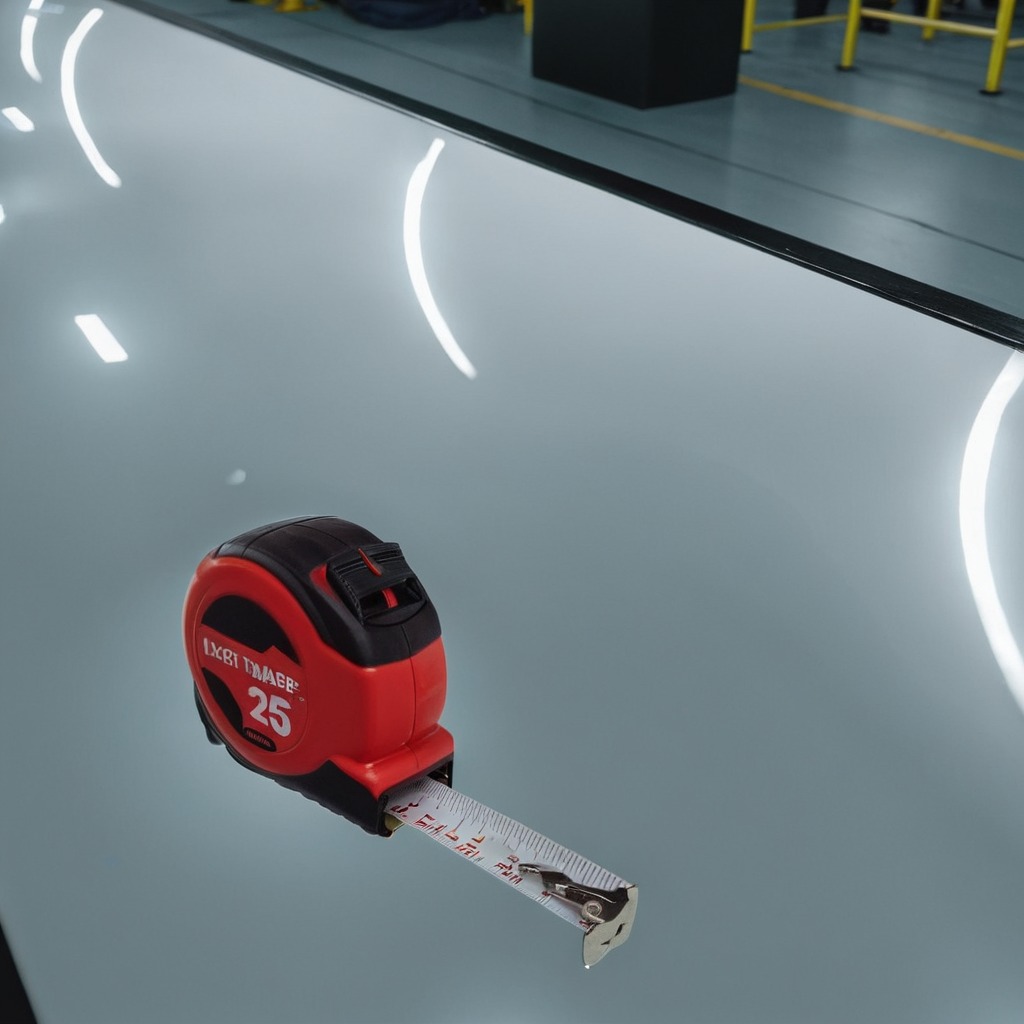
A measuring tape is lying on the high-gloss table in a ship maintenance bay industrial lighting.